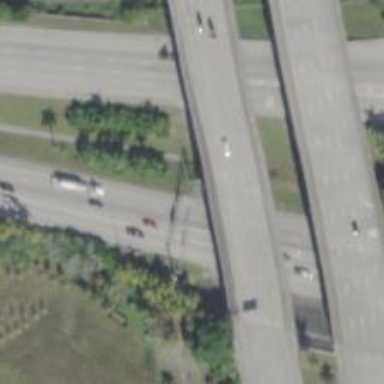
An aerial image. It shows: Primary link highway that goes over bridge.